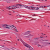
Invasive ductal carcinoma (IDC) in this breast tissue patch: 0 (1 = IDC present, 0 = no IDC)